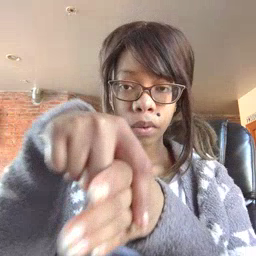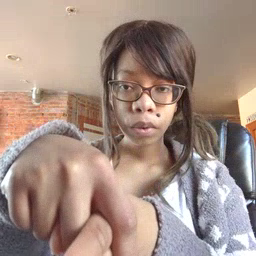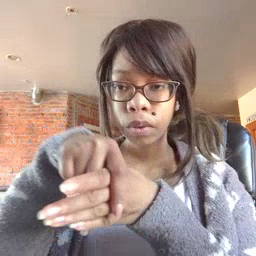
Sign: ride